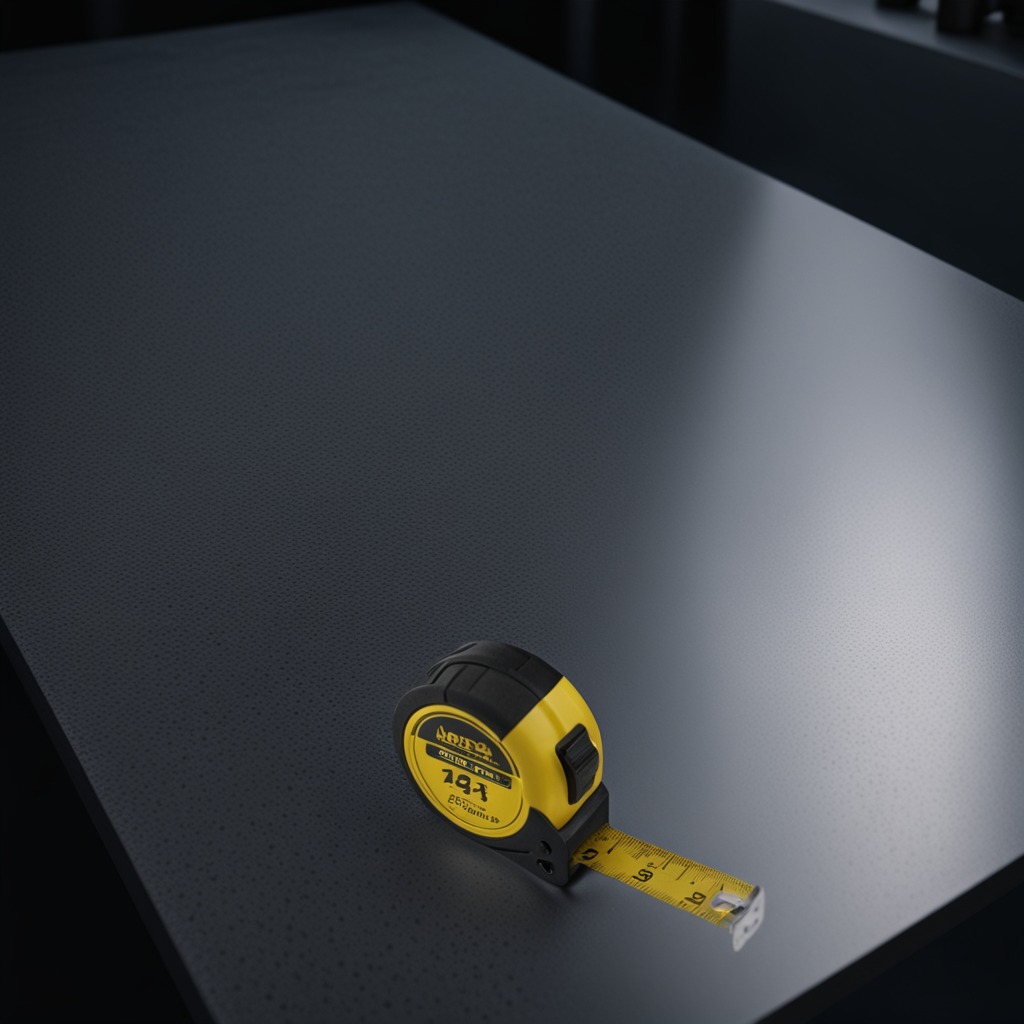
A measuring tape lies on a clean granite table inside a workshop at night dim ambient light soft shadows worn but